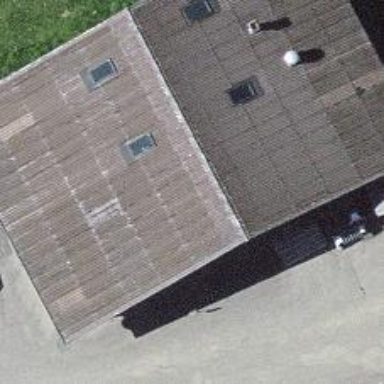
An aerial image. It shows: Restaurant.